Question: Can anyone advise me on how I can add a "plus" button in a UITableView Cell like what you see in the screen shot below?

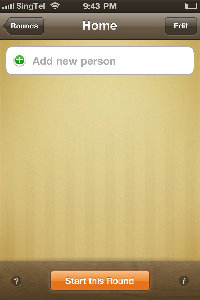
Answer: The simple way: get an image of the plus, set it for the 'cell.imageView.image'.